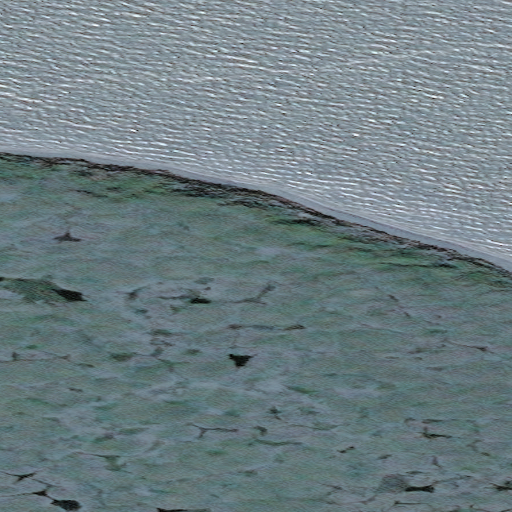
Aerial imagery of cape in Alaska named Kupluruak Point containing only unknown